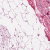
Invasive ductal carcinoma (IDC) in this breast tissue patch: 0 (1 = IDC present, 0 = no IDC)